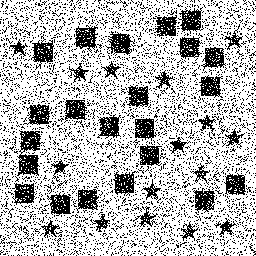
Squares: 22
Triangles: 0
Stars: 16
Total shapes: 38